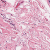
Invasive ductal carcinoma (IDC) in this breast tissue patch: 0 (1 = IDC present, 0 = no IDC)